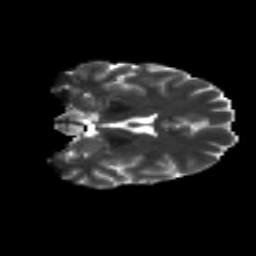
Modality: T2w
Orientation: coronal
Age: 29
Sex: female
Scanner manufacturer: siemens
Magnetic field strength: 3 T
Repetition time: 8.8 s
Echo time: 0.085 s